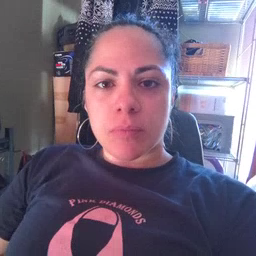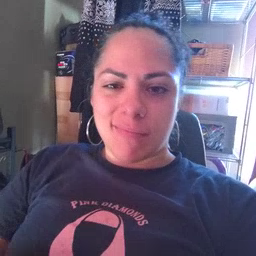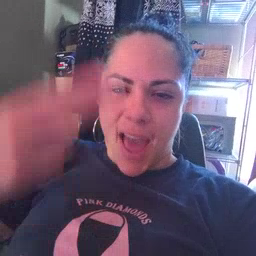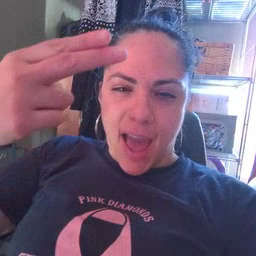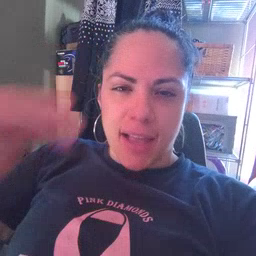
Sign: high